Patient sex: M
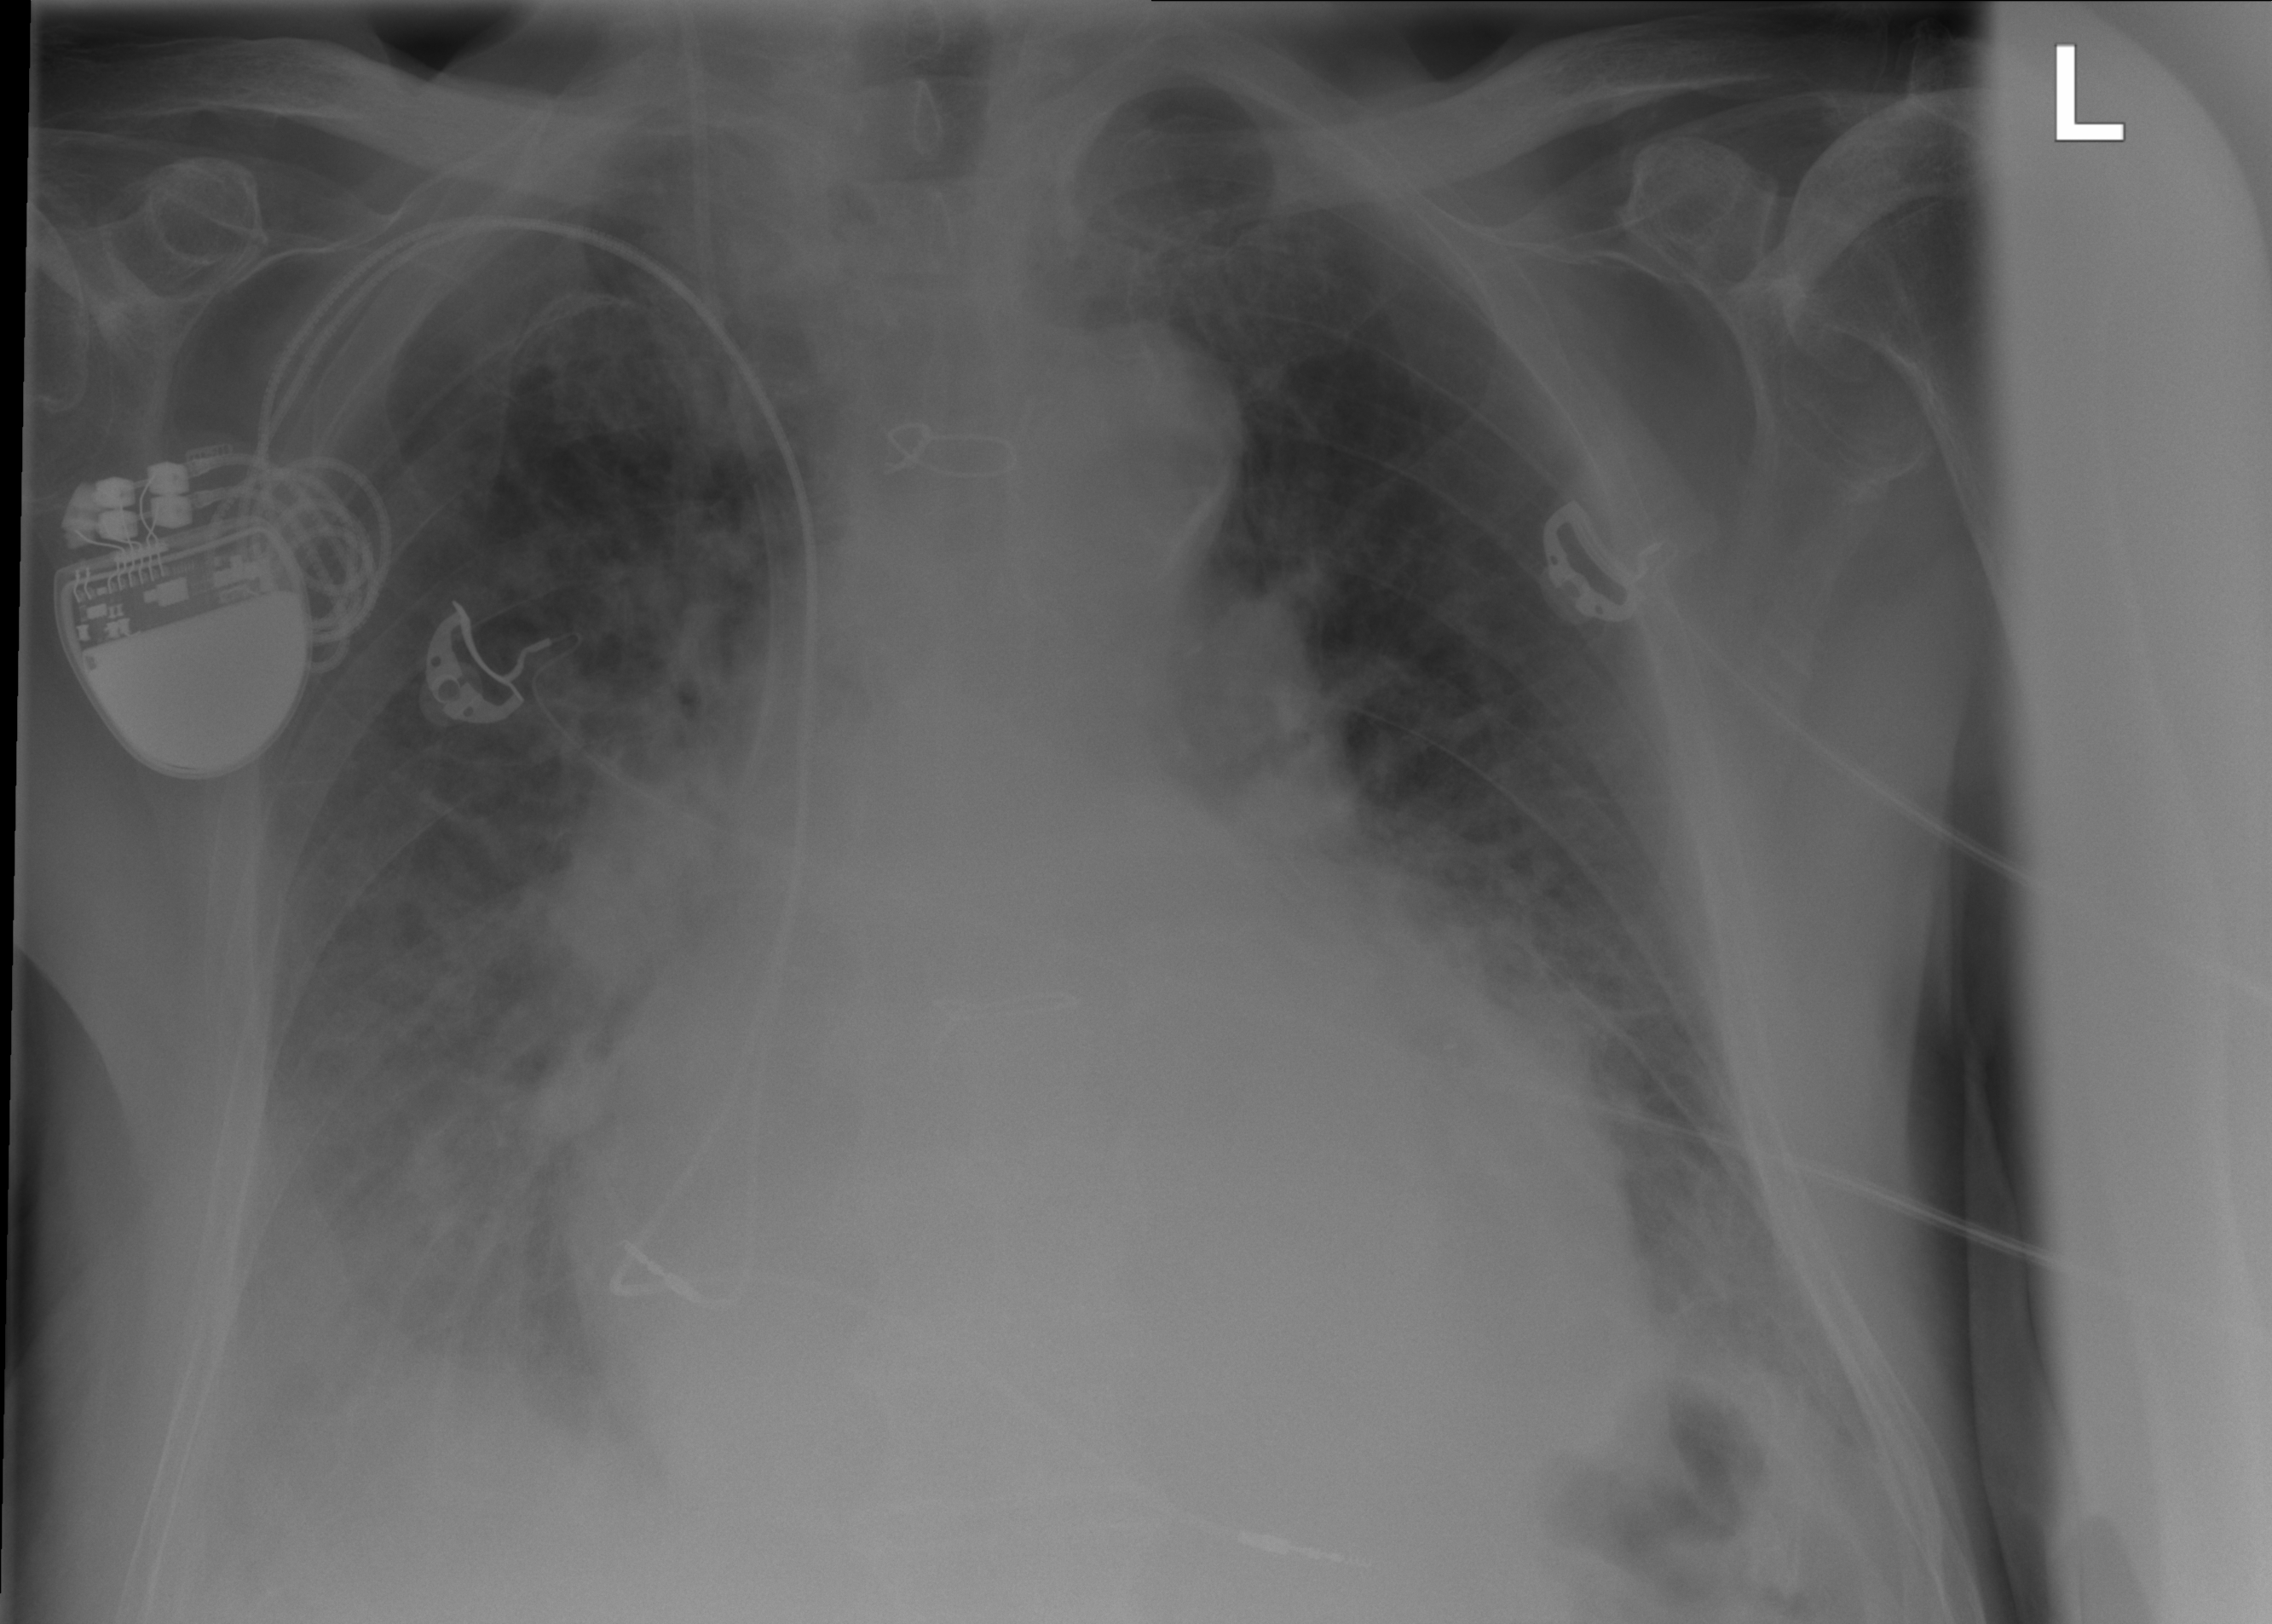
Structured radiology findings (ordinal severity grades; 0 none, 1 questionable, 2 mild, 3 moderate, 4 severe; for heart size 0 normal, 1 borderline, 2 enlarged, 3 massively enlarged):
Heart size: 2
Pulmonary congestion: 2
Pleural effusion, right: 2
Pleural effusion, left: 2
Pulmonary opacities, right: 2
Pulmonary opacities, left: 2
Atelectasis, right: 2
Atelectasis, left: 2